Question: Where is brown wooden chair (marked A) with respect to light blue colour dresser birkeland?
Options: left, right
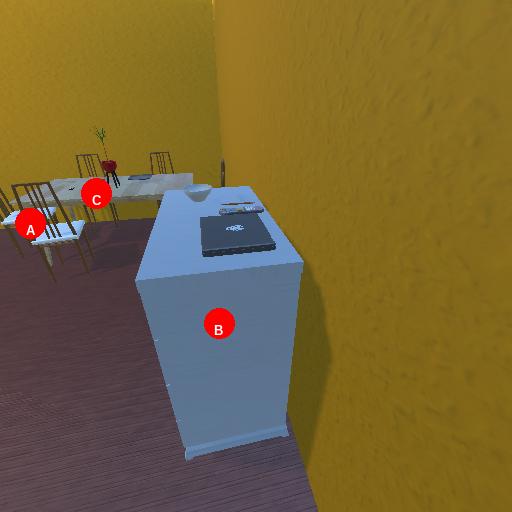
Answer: left